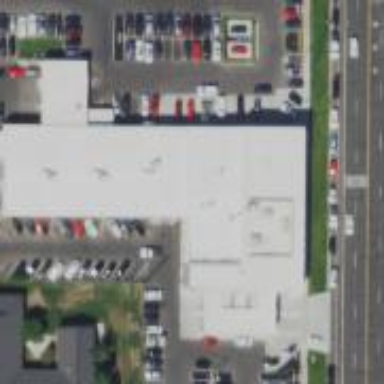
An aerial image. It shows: Retail building with car shop.